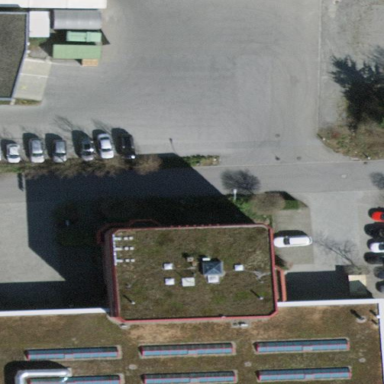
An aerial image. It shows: Industrial building.